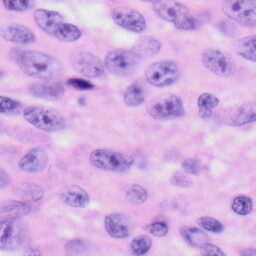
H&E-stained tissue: Skin